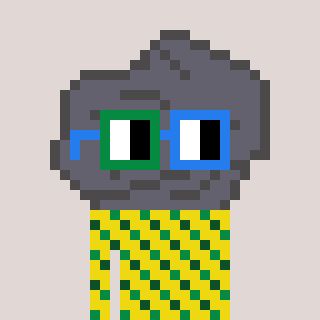
a pixel art character with square green and blue glasses, a rock-shaped head and a yellow-colored body on a warm background